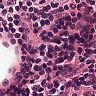
Metastatic tissue present: no